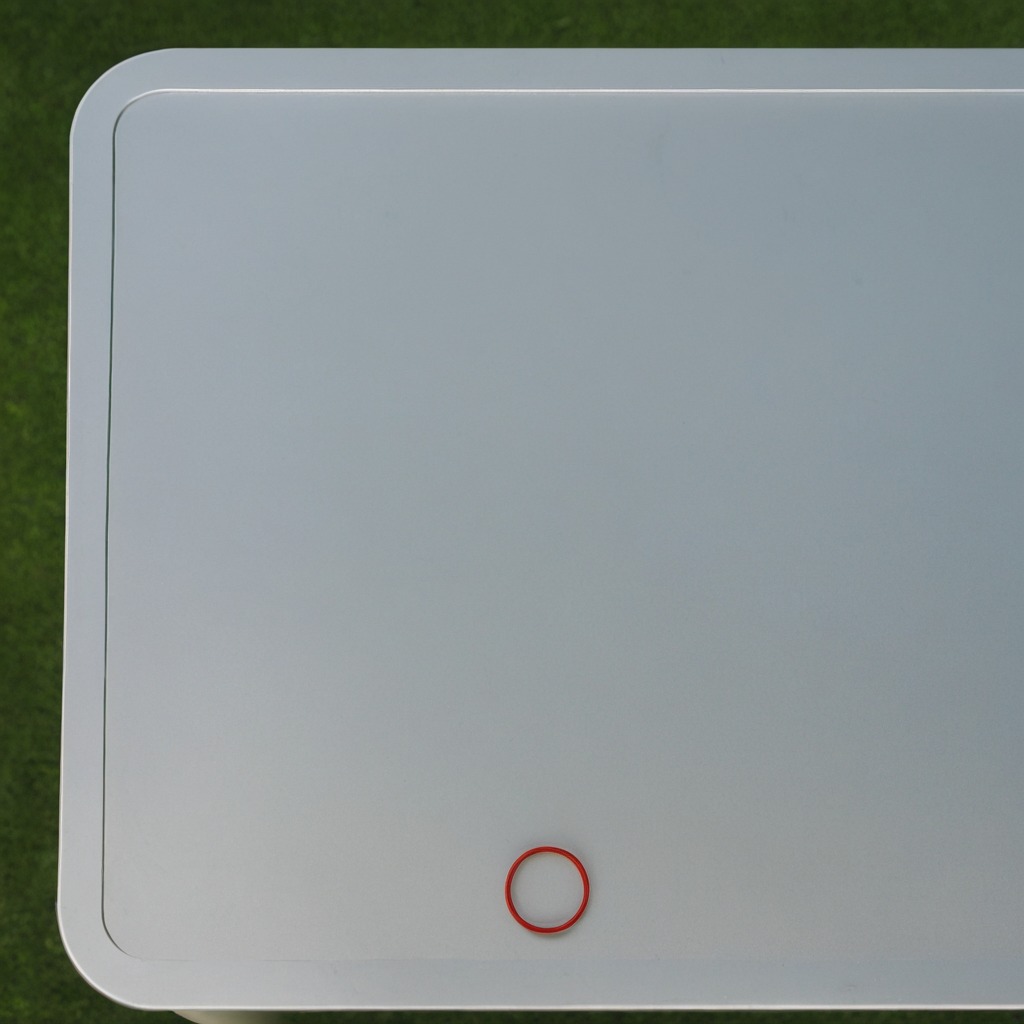
A rubber O-ring is lying on the textured surface of a clean utility table.